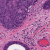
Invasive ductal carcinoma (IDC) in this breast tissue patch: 0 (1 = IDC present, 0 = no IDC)